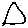
Label: triangle